Field crop: tomato
Growth stage: 2
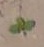
Species: solanum